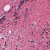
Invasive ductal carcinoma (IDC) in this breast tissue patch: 1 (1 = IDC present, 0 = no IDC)